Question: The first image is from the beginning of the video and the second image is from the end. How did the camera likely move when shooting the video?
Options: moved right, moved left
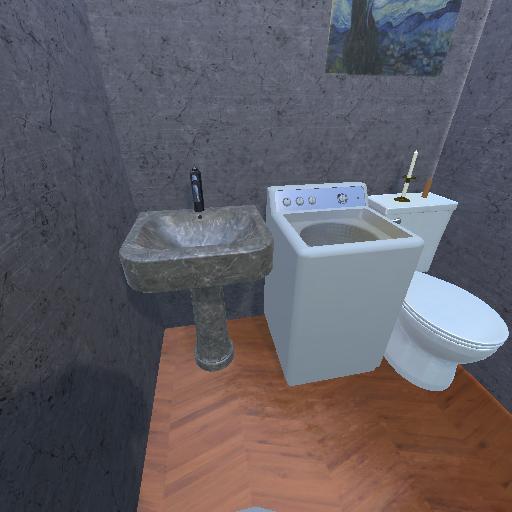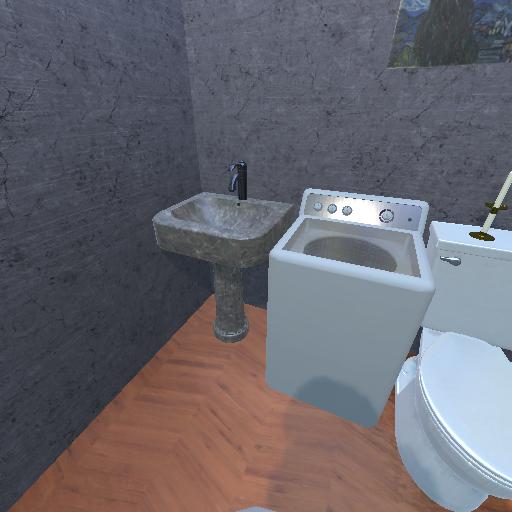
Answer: moved right